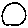
Label: circle